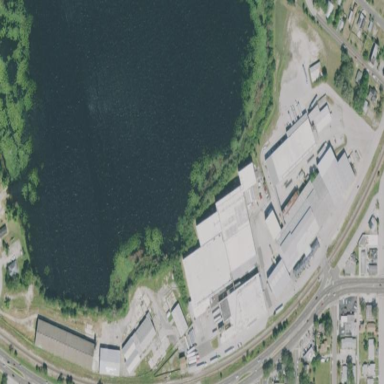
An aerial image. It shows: Industrial area.